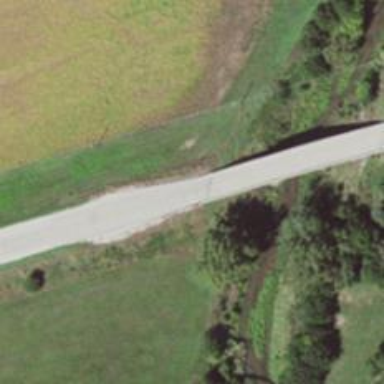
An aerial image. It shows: Primary highway crossing over bridge.